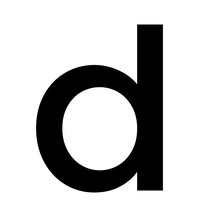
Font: Poppins-Medium